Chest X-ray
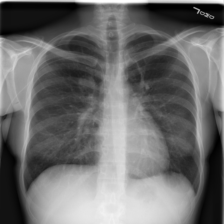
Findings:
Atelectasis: negative
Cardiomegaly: negative
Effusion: positive
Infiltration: positive
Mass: negative
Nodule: positive
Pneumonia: negative
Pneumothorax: negative
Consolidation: negative
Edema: negative
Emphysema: negative
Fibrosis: negative
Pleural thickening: negative
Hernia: negative